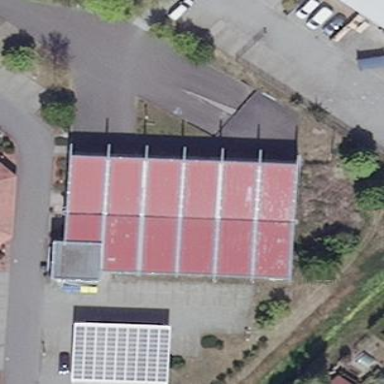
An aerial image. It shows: Industrial building.